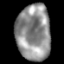
Tissue: lung
Cell type: Epithelial cells
Senescence score: 0.1499
Nuclear area (px): 1884
Mean DAPI intensity: 142.428